Question:
I already have a simple audit trail for my system. But my professor wants to add what the user did for the audit trail. I can't even imagine how to do that. I discovered log4php <URL>
I've learned that it makes a text file every access to the site. But how do I incorporate that in the table that i already have in mysql and fill up the activity column in my page?
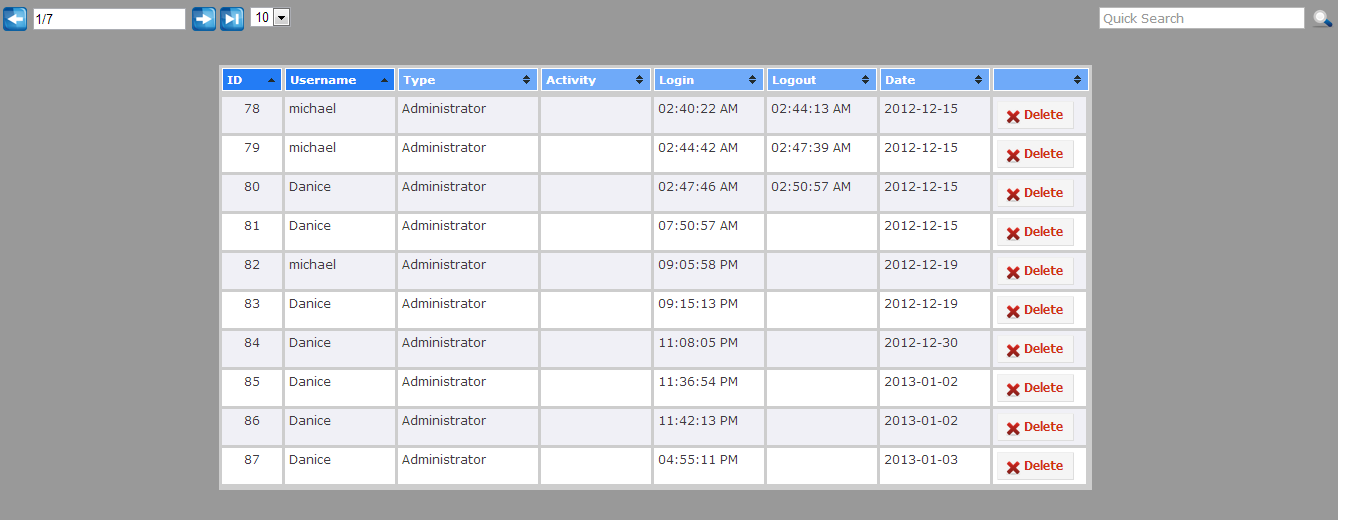
Answer: Your table is unable to store this information. I see columns for login and logout timestamps, and something with "activity", but the data you will generate will be more than one activity per login session.
Additionally, audit trails usually are not stored inside a system that can be altered easily.
Unless you want to write your own appender, the one that is included in Log4PHP is described here: <URL>
It has details on how the storage table has to be defined:
'''
timestamp DATETIME
logger VARCHAR
level VARCHAR
message VARCHAR
thread VARCHAR
file VARCHAR
line VARCHAR
'''
Whenever you feel that your code should generate an entry in the audit log, you'd probably get hold of the audit logger object and send a message to it:
'''
Logger::get('audit')->info('Stuff happened');
'''
This will create a log message with all the info needed for the database. Additionally you can use the MDC feature: You can set permanent information that might get added to your log message. MDC is short for "mapped diagnostic context", and can add values like "current user" to the message.
But this will only happen if you configure a proper log message format with this MDC value included. The configuration might happen via the LoggerLayoutPattern, see <URL> for details.
Bottom line: I'd rather not add Log4PHP for audit logging if you haven't used it so far for generic application logging. It is a powerful tool with plenty of abilities, but I see many issues with trying to make it a perfect fit for your current use case. It seems to be easier for you if you just do the audit logging yourself, because you can then include all the info you need in your database.